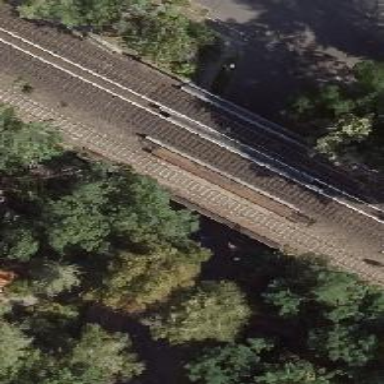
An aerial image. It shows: Bridge with beam structure.